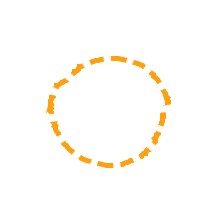
Shape: circle